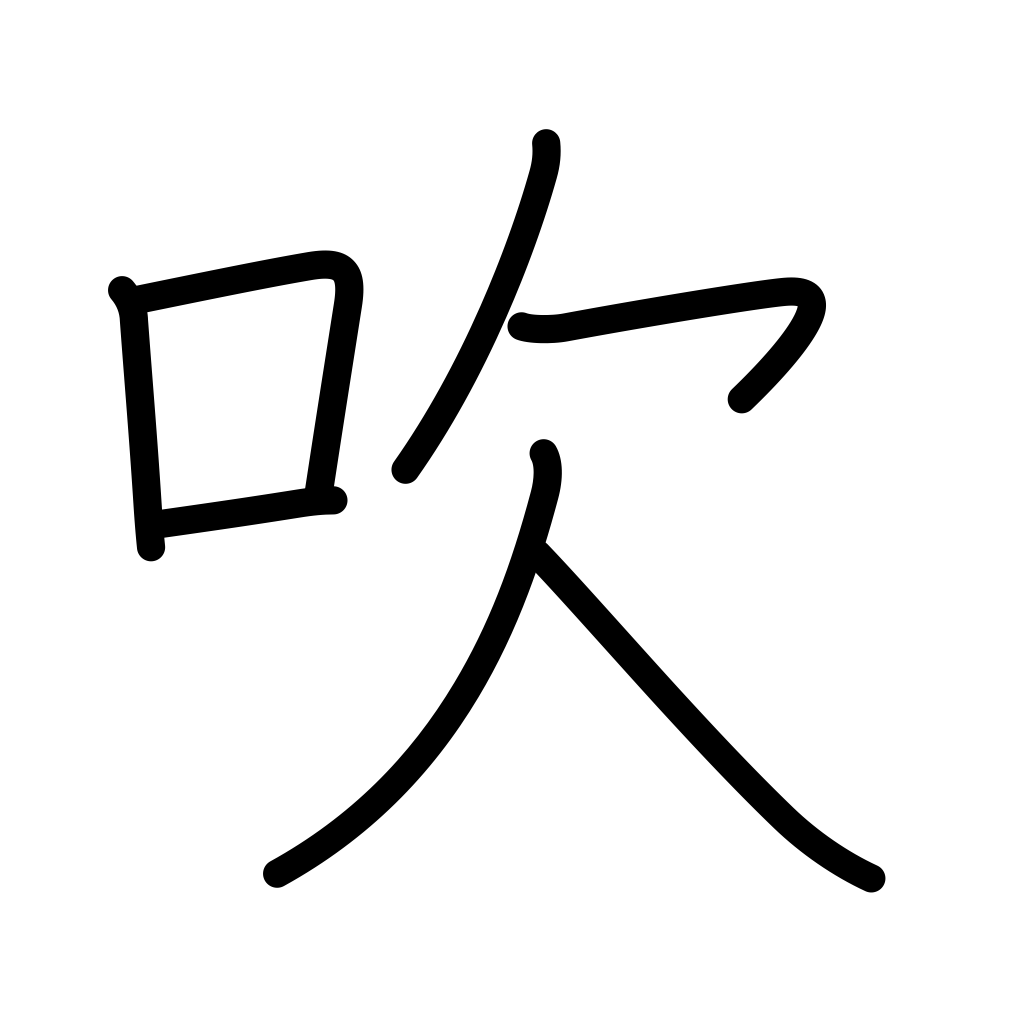
Meaning: blow, breathe, puff, emit, smoke